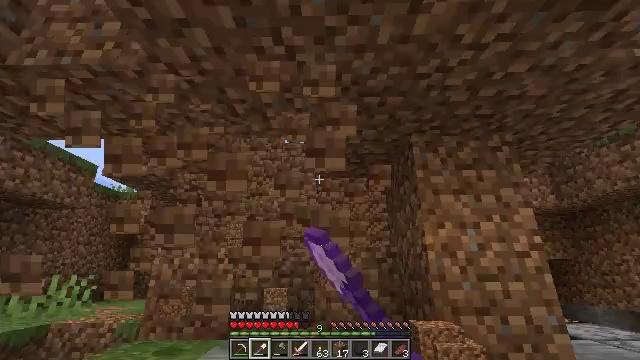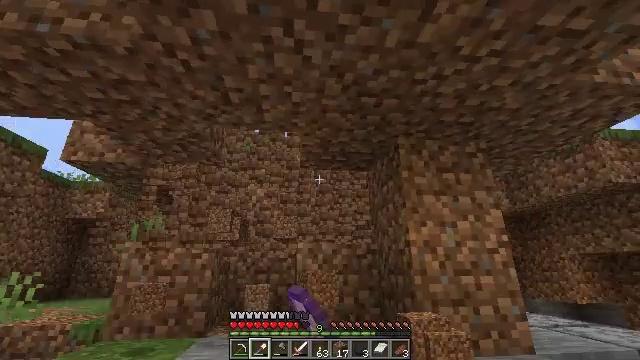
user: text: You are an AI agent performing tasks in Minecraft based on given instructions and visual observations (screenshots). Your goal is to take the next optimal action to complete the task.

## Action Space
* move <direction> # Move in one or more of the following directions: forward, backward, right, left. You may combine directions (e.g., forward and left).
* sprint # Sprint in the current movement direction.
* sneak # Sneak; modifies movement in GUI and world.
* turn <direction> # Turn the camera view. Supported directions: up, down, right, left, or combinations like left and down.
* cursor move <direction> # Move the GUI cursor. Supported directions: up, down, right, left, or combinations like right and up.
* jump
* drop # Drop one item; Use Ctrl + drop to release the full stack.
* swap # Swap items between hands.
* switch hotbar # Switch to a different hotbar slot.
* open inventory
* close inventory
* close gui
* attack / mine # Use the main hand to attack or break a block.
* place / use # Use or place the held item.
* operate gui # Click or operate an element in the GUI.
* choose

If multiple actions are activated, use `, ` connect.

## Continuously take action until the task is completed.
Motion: motion action
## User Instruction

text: Dig up the grass block for dirt.
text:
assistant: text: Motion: move left, turn right, attack / mine
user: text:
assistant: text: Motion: attack / mine